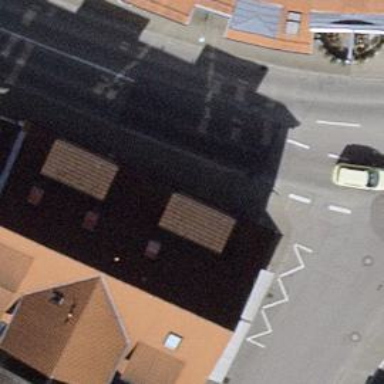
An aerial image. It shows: Post office.